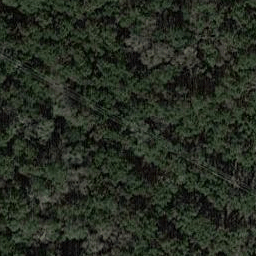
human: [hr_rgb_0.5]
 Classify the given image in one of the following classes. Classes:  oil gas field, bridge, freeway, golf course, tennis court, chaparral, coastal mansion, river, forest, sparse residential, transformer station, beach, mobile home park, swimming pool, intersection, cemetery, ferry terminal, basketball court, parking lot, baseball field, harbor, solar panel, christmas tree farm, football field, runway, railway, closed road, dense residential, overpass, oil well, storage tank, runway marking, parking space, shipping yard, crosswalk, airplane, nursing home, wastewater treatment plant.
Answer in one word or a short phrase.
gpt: forest